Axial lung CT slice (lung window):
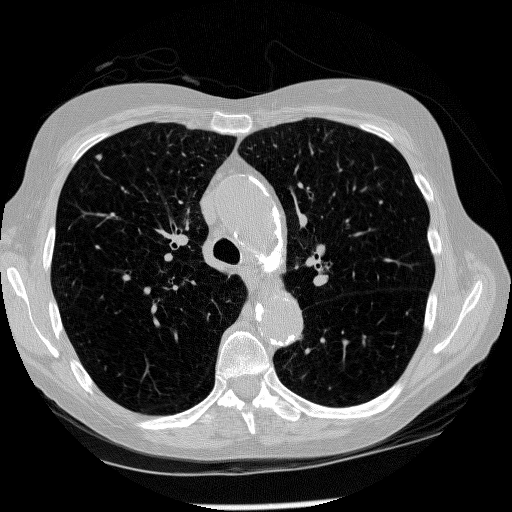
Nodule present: yes
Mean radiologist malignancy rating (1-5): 3.333